Question: I'm reading the <URL> book when a doubt came into my head.
In the very first chapter, studying the Strategy Pattern they taught to make interchangeable classes. According to the picture below:

My question: What if I want to make a desktop application with a visual interface and let some users have more privileges than others to administrate the Ducks and its behaviors? So, they could for example create the 'FlyRocketPowered' behavior at runtime. How can I achieve this?
I mean, these behaviors look weird to me to be represented as classes, because I can't see how to make them editable at the user level, every time a 'FlyBehavior', a 'QuackBehavior' or a 'Duck' subclass needs to be created/deleted/changed the users will have to ask me to modify the source code by creating/deleting/changing the classes, however this not what we want, we need something more developer-independent.
Say I want to make a screen 'Add Fly Behavior' (just add, not edit, not remove), there would have two fields, the first would be the 'Behavior Name', the second would be the content to be printed when the 'fly()' method is called.
By editing the source code I could do this by creating a class like this:
'''
public class FlyRocketPowered implements FlyBehavior {
public void fly() {
System.out.println("I'm fl ying with a rocket!");
}
}
'''
What would I need to do to make this at the user level?
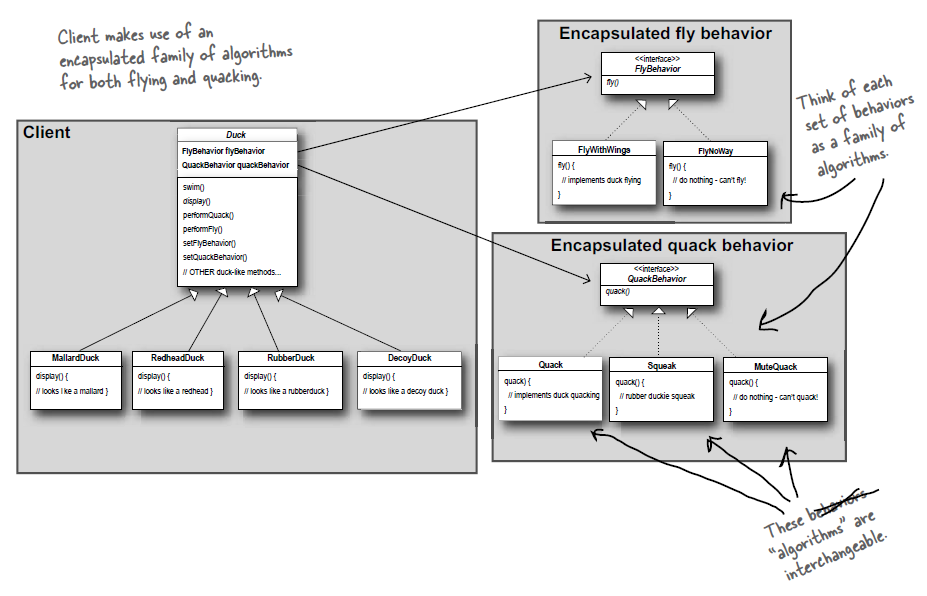
Answer: Firstly i'd like to say I love this book. It's my favourite programming book.
To your question: I think you missunderstood the strategy pattern a little bit ;)
The goal is not to enable your users to create new behaviors at runtime. But with this pattern, you can give your 'admins' some panel to give any Duck any available behavior. So the behaviors are still . But you can
Additionally, just as a funfact:
It is totally possible to let your 'admin' create new Behaviors at runtime. Take a look at the <URL>. But if you think about doing so, remember how big the security hole is and also how unimaginable stupid the worst case customer is.